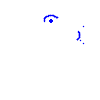
Particle: proton